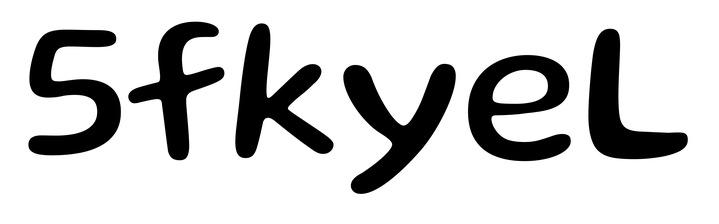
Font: Gluten_Regular